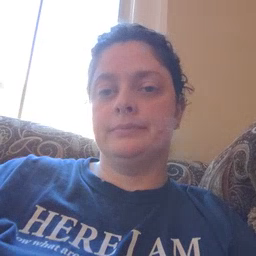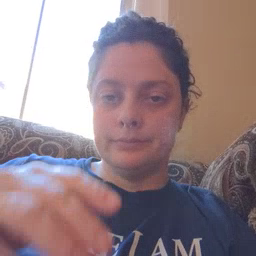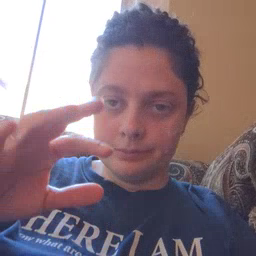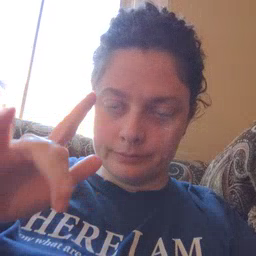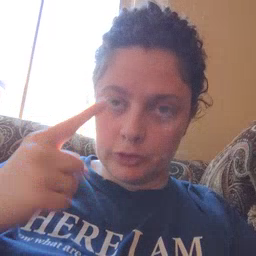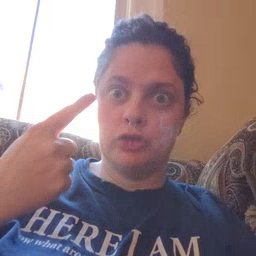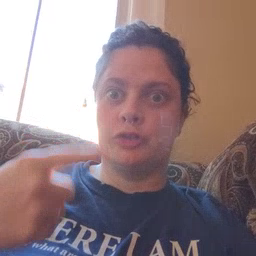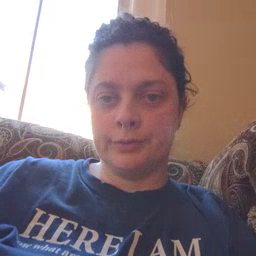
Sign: first